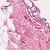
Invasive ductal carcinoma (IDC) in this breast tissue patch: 0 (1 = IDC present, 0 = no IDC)